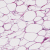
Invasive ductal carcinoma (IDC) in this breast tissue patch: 1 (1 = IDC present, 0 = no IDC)